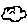
Label: cloud